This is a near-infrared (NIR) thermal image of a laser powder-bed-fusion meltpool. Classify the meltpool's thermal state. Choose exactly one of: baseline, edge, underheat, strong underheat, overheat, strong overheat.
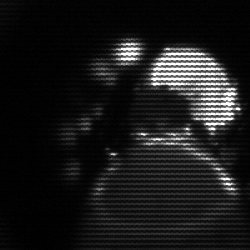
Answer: edge